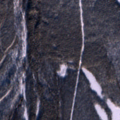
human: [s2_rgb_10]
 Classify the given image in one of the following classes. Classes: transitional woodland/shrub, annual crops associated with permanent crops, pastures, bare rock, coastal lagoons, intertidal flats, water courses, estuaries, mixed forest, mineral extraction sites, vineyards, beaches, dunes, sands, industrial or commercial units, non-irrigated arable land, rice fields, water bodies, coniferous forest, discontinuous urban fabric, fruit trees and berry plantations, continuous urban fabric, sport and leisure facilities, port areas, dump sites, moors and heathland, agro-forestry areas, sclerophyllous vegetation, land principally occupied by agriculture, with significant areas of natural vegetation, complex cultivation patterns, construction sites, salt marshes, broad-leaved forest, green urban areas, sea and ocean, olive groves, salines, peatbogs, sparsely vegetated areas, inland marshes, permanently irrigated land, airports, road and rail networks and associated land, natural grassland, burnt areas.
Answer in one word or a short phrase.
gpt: coniferous forest, mixed forest, transitional woodland/shrub, peatbogs